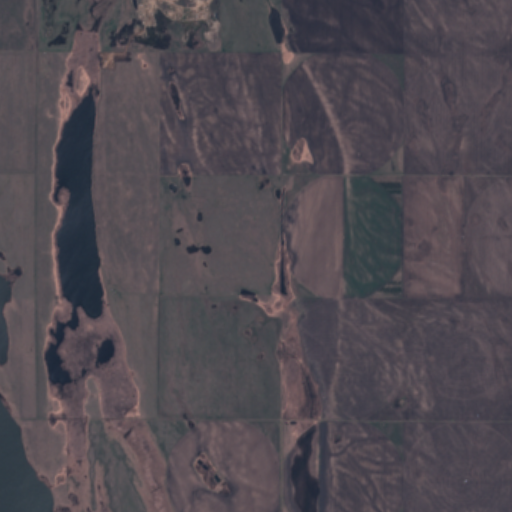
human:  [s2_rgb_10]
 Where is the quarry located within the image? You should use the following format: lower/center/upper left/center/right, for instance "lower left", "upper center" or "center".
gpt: The quarry is located in the upper left of the image.
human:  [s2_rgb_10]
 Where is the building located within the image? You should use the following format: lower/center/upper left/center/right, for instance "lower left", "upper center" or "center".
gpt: The building is located in the center left of the image.
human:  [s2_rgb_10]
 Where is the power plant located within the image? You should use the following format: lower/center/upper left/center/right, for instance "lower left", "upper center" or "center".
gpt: There is no power plant in the image.